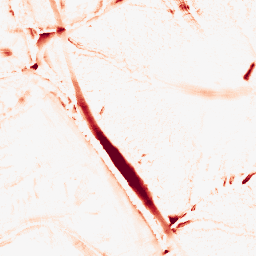
Category: morphological
Decomposition family: morphological
Decomposition parameters: operation: opening
size: 10
Upsampling method: bicubic
Upsampling parameters: scale: 4
Upsampling scale: 4